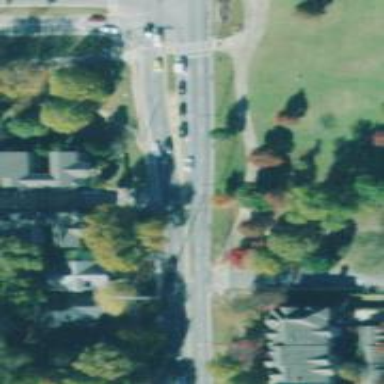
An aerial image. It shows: Asphalt trunk highway.